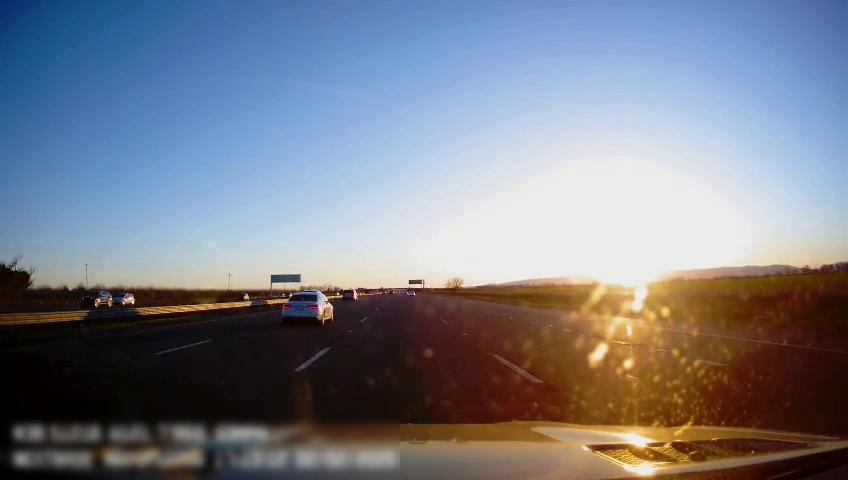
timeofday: Day
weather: Sunny
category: Drivable Space
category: Vehicles | SUV
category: Vehicles | SUV
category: Vehicles | Car
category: Vehicles | SUV
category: Vehicles | SUV
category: Vehicles | Car
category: Lanes | Alternate Lane
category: Lanes | Alternate Lane
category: Lanes | Current Lane
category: Lanes | Current Lane
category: Lanes | Alternate Lane
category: Lanes | Alternate Lane
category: Traffic | Signs